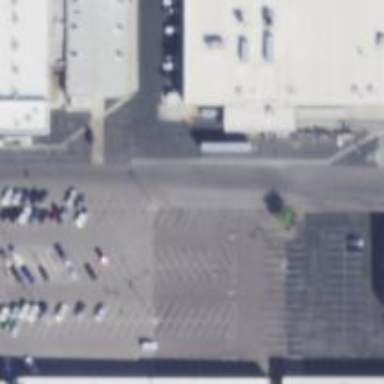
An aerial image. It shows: Parking area with surface.